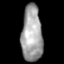
Tissue: lung
Cell type: Others
Senescence score: 0.189
Nuclear area (px): 1152
Mean DAPI intensity: 161.053